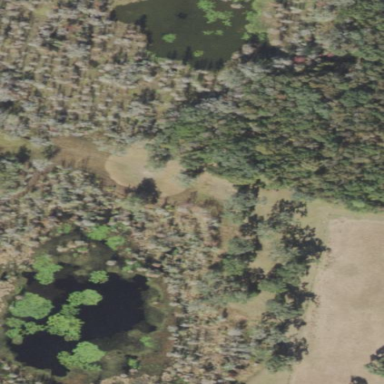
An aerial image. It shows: Marshy wetland area.